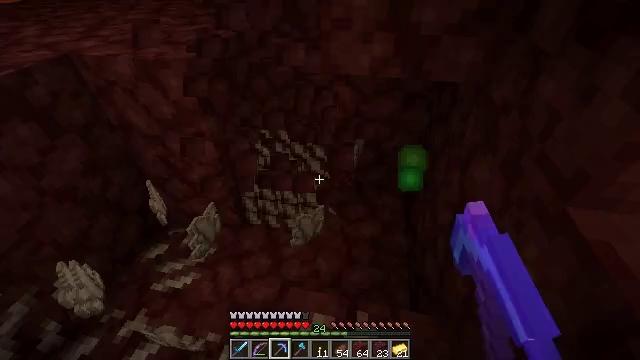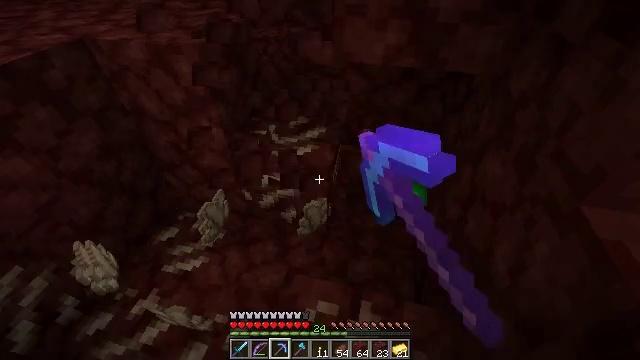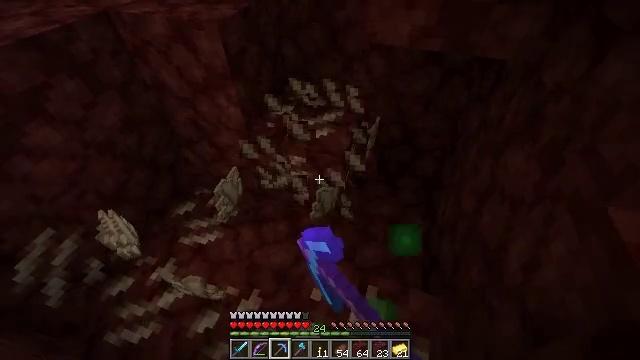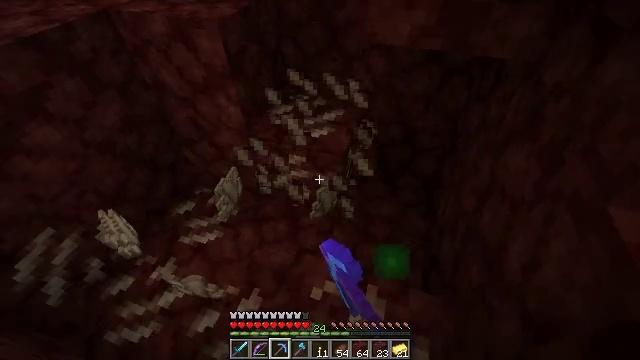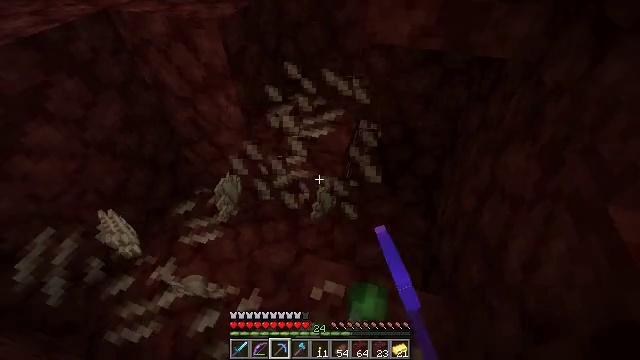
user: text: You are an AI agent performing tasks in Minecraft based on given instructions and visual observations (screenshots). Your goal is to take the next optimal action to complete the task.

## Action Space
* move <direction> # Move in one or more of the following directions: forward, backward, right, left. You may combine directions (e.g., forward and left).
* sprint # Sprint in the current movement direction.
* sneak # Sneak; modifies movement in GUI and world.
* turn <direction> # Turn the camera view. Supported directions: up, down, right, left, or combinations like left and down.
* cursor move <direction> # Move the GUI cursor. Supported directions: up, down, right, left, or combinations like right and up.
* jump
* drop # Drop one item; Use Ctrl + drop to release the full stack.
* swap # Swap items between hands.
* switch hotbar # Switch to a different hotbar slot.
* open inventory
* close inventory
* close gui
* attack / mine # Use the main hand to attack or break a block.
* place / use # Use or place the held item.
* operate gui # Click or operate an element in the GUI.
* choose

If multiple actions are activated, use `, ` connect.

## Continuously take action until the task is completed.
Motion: motion action
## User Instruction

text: Gather nether quartz ore with a pickaxe.
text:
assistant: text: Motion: turn left and down, attack / mine
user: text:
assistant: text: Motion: turn left and down, attack / mine
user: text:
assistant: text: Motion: attack / mine
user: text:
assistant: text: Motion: attack / mine
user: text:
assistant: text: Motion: attack / mine